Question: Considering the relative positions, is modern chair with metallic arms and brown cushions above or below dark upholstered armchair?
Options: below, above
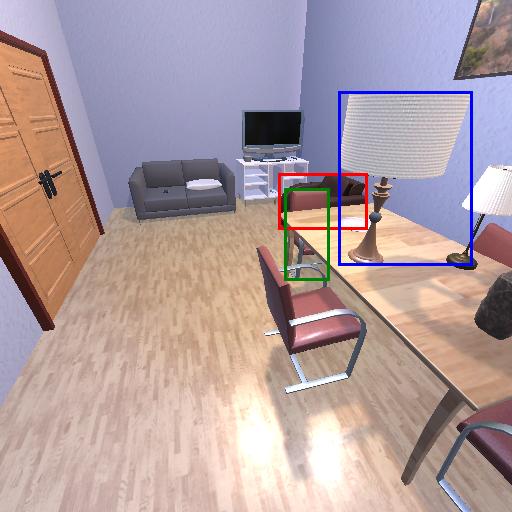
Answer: below